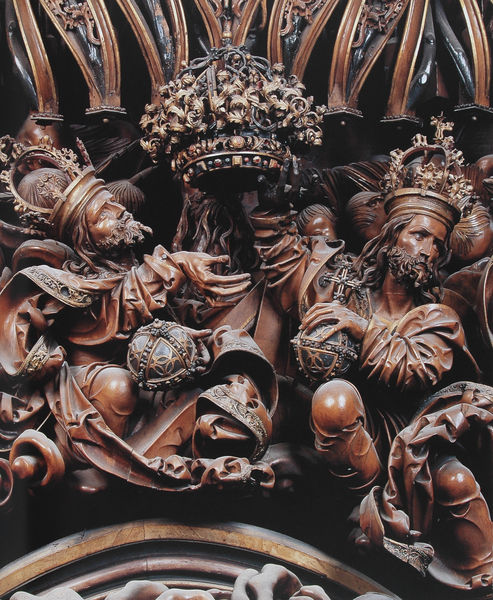
Titel: Hochaltar aus der Abteikirche Zwettl, Mittelschrein, Himmelfahrt Mariens (Detail)
Künstler: Meister von Zwettl
Standort: Adamov (Adamsthal)
Institution: Pfarrkirche St. Barbara
Schlagwörter: blau, gott, hand, kopf, mann, menschen, ausschnitt, braun, finger, holz, köpfe, männer, nase, schmuck, schwarz, stirn, symbol, ornament, bart, bärte, gesichter, barock, blicke, falten, halten, rahmen, hände, kirche, gewand, gold, haare, gewänder, saum, edelsteine, gotik, kinn, krone, locken, skulptur, beine, bewegt, apfel, relief, figuren, könig, detail, ornamente, glänzen, bildhauerei, faltenwurf, knie, foto, kreuz, kniee, kupfer, mäntel, kugel, herrscher, altar, schnitzerei, christus, jesus, krönung, edelstein, könige, heilige, fresko, prunk, maria, herrisch, basel, süddeutschland, geschnitzt, schnitzwerk, wurzelholz, insignien, zepter, szepter, anmutig, kronen, weltkugel, gesprenge, schnitzaltar, geischt, borten, schnizerei, reichsapfel, gott vater, schnitzarbeit, holzrelief, reichsäpfel, weltkugeln, verschnörkelt, detial, protz, prozz, knie#bart